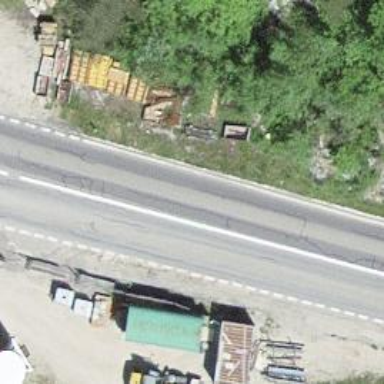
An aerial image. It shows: Primary road with asphalt surface.